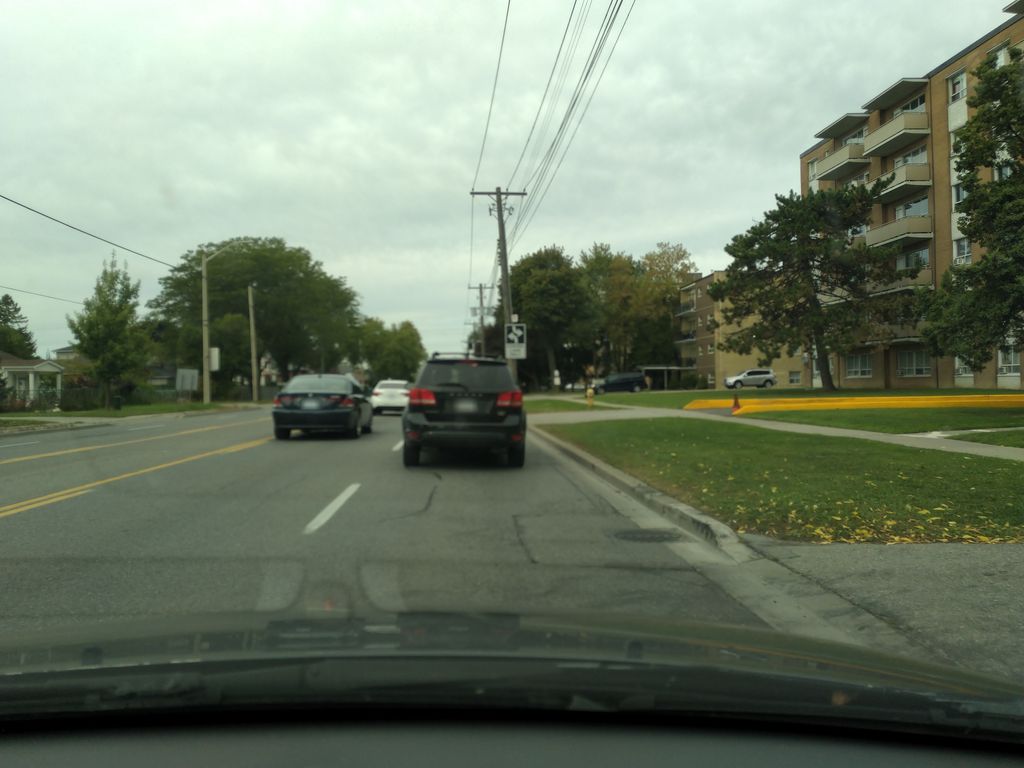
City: toronto